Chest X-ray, PA view. Patient: 56 years old, sex M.
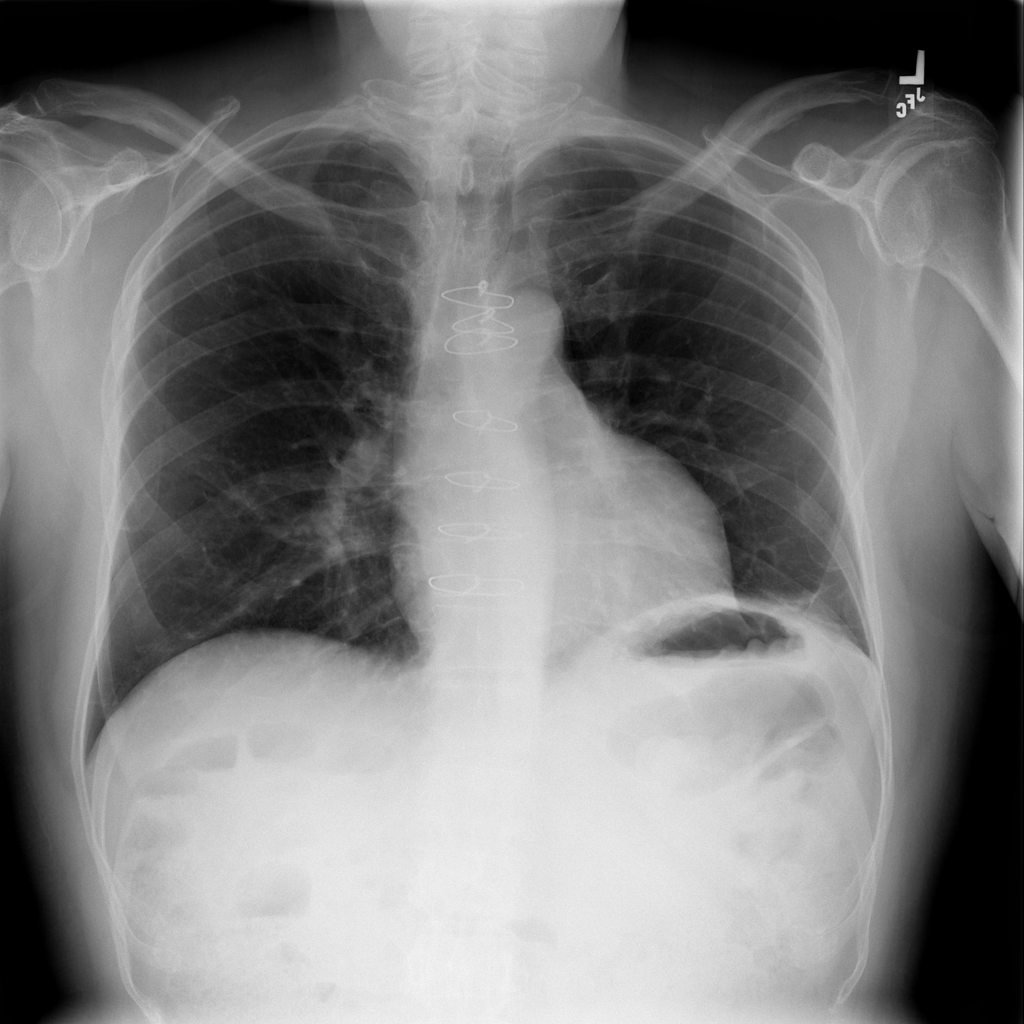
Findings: Atelectasis